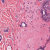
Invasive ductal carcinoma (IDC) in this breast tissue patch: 1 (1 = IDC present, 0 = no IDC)